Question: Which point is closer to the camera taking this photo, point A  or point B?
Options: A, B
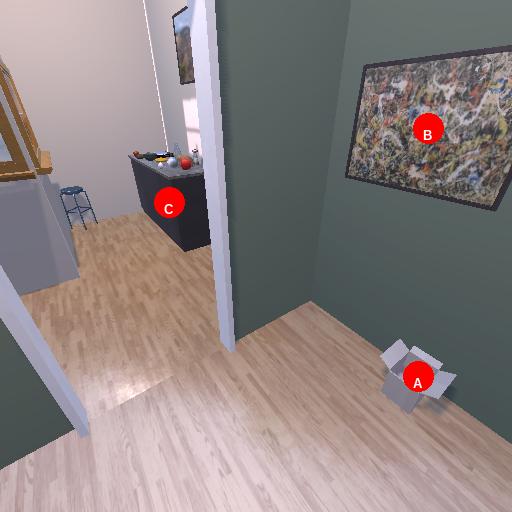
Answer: A